Field crop: maize
Growth stage: 2
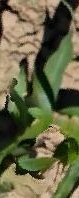
Species: maize